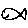
Label: fish